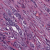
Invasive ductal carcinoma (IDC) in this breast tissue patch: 1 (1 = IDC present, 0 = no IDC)